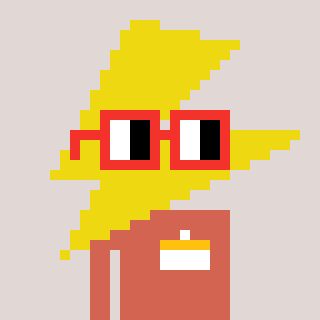
a pixel art character with square red glasses, a lightning bolt-shaped head and a peachy-colored body on a warm background